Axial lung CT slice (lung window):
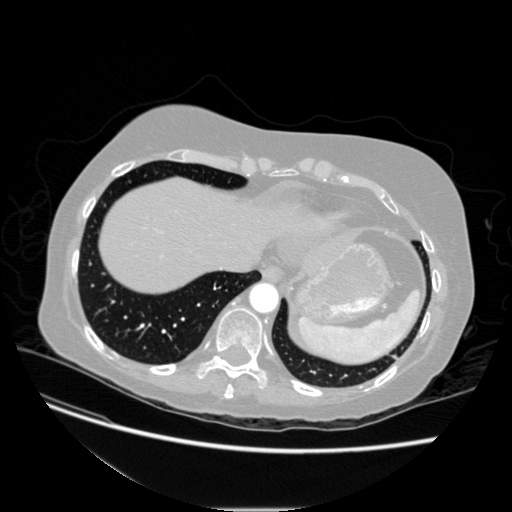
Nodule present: no